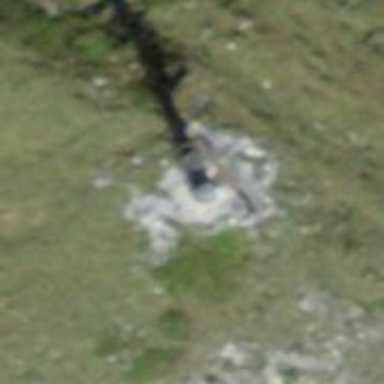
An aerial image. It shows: Pylon for aerialway.